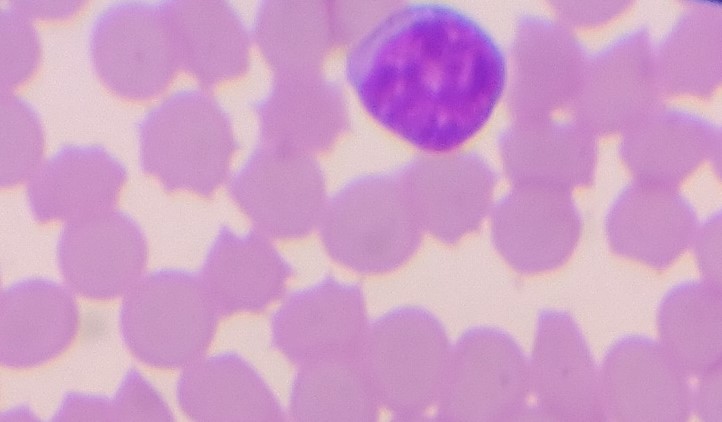
White blood cell type: Lymphocyte